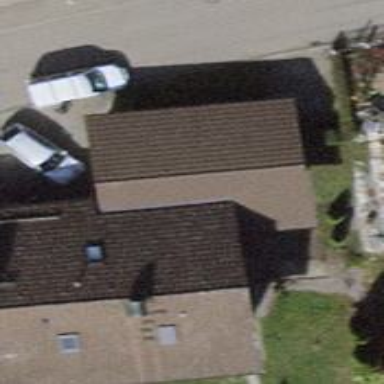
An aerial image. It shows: Garage building.